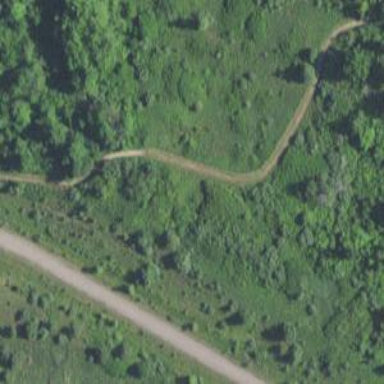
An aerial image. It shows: Bridleway.